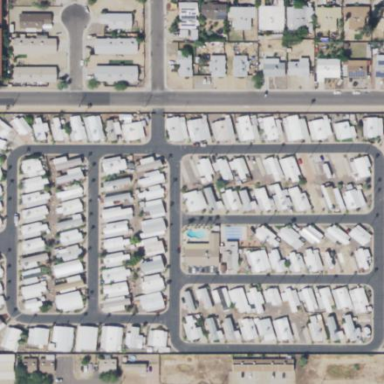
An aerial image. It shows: Residential area with mobile homes.